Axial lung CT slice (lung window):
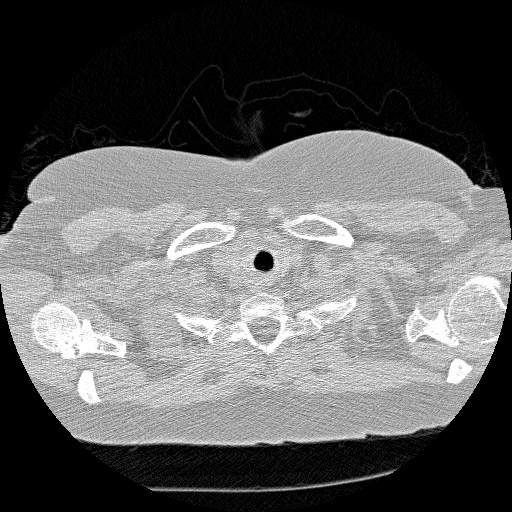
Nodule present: no